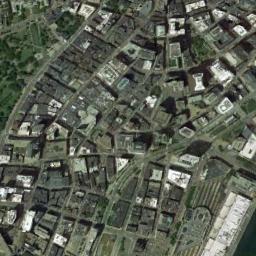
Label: commercial_area